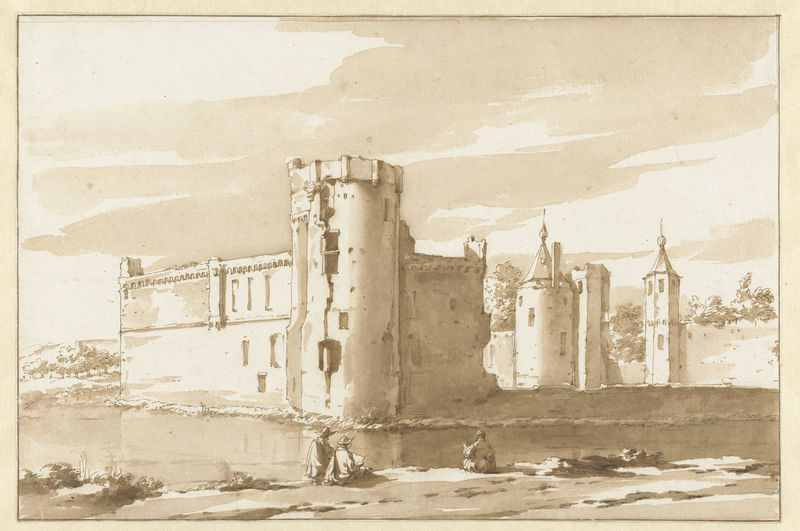
Titel: Gezicht op het kasteel St. Aldegonde te West-Souburg
Künstler: Jacob van der Ulft
Standort: Amsterdam
Institution: Rijksmuseum
Schlagwörter: baum, gemälde, himmel, schatten, wasser, wolken, aquarell, bäume, fluss, gelb, menschen, ocker, see, sitzen, ufer, braun, fenster, hut, licht, männer, skizze, schloss, stein, gewässer, personen, turm, strand, mauer, grafik, graphik, wasserfarbe, rast, tor, tusche, ruine, burg, festung, druck, lithographie, wasserschloss, burggraben, angler, wlad, brug, sitzten